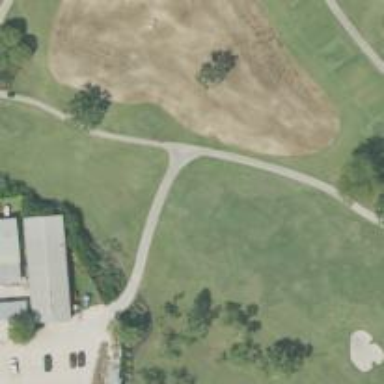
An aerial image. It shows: Footway that serves as golf path.